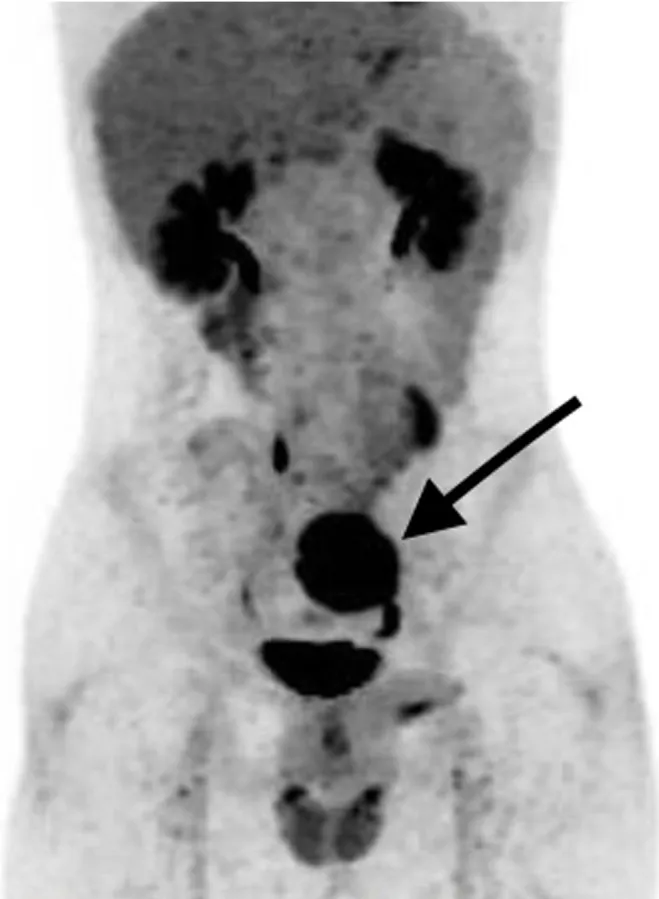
PET scan showing moderate FDG avidity within well circumscribed rounded mass in the left pelvis measures 6.2 x 5.7 cm axially.
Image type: radiology (pet)